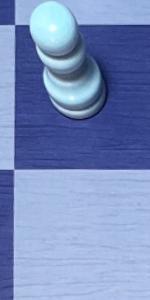
Label: Empty